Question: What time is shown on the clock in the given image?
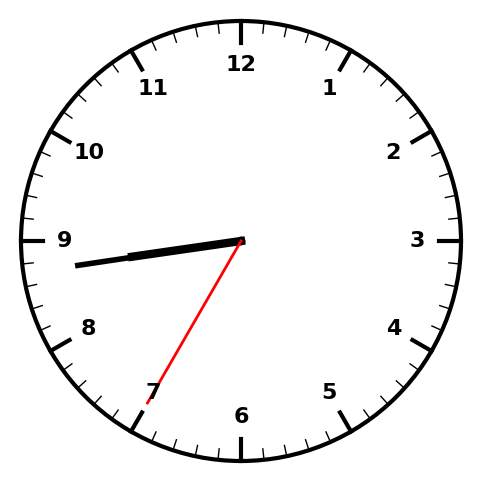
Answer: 08:43:35